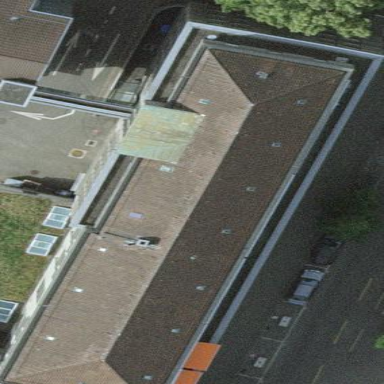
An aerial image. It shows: The building has hipped roof made of roof tiles.